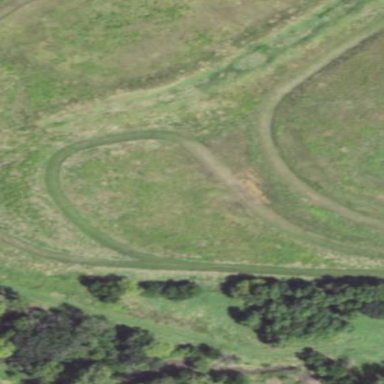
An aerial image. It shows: Track located within leisure land area.